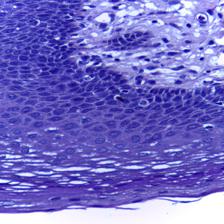
Diagnosis: Normal